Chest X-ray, PA view. Patient: 64 years old, sex M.
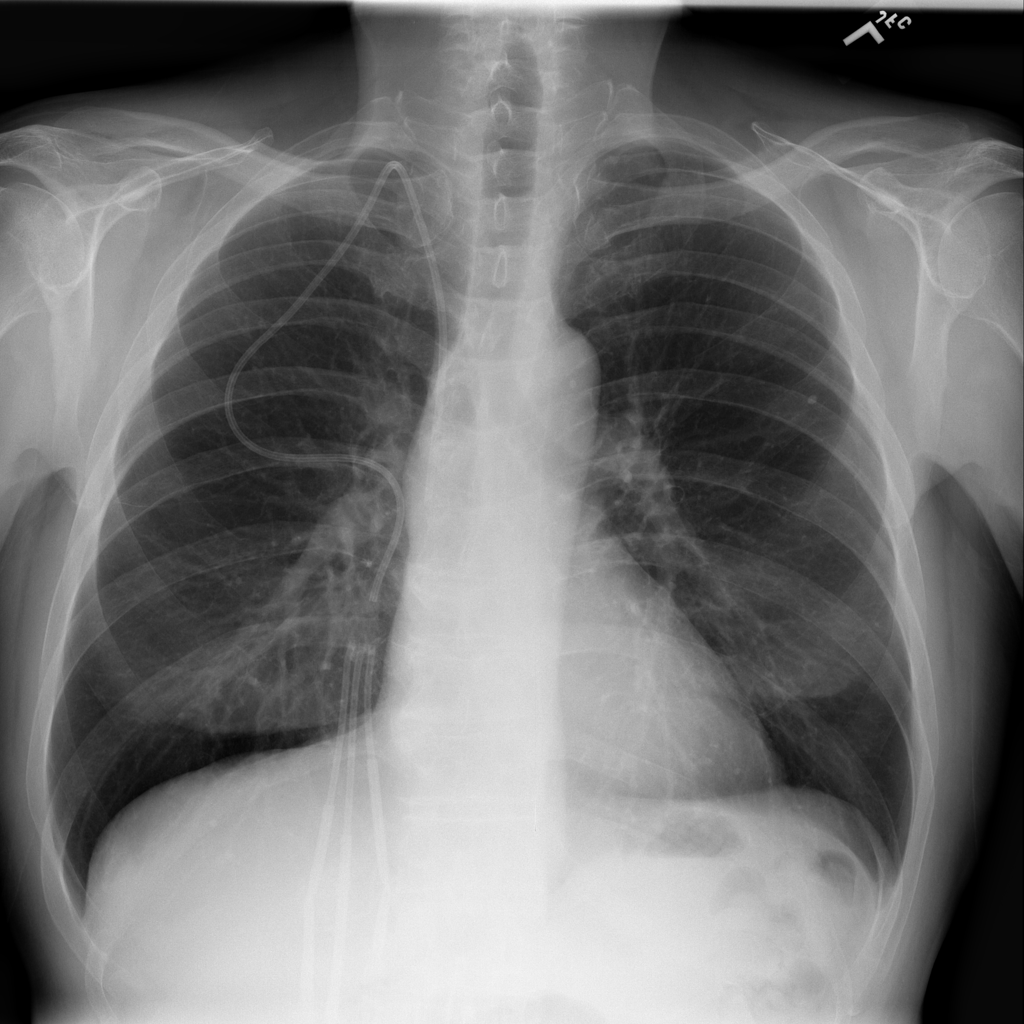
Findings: Nodule